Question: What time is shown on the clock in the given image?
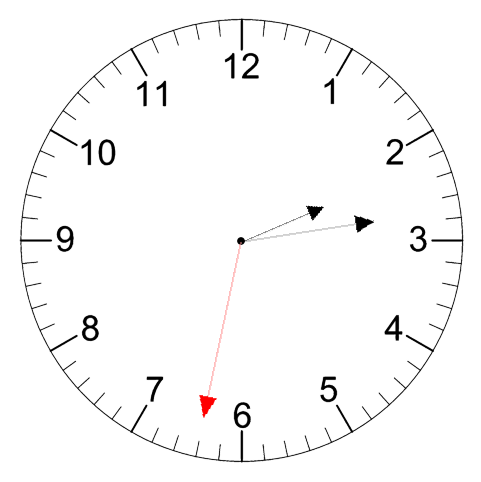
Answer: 02:13:32